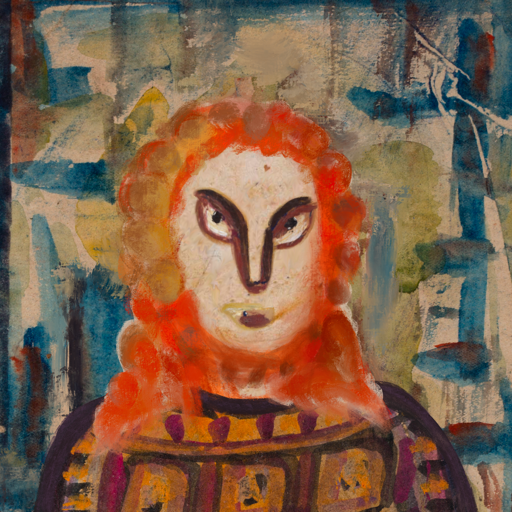
Background: Orphan, Head And Neck Front: Rupkatha, Face Front: After_Raid, Bust: Doll, Hair Front: Rupkatha, Head Accessory: Blank, Second Necklace: Blank, Necklace: Blank, Baby: Blank